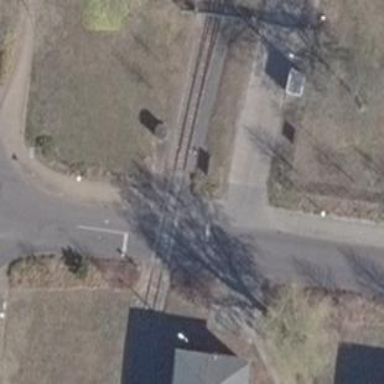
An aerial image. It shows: Crossing for the railway.